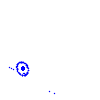
Particle: electron